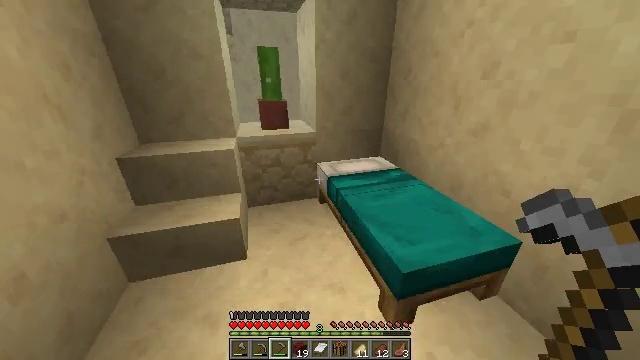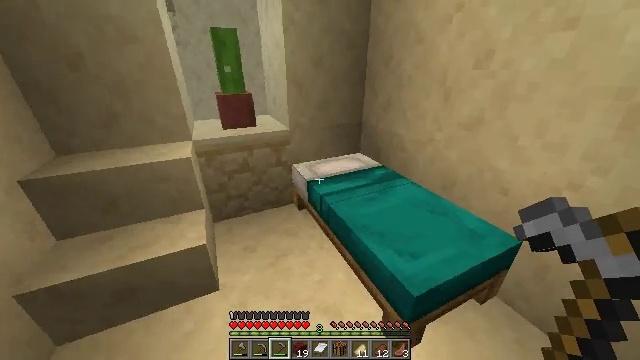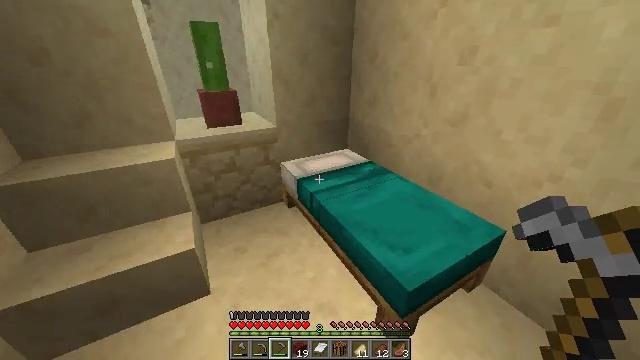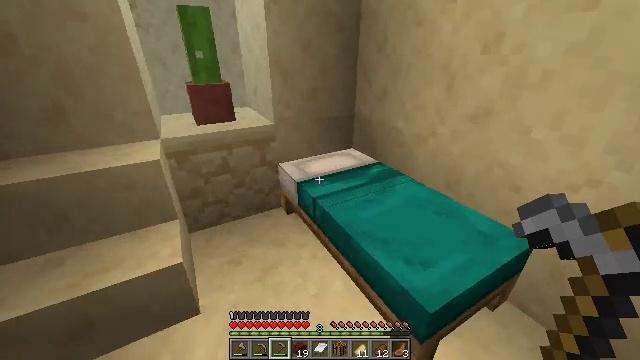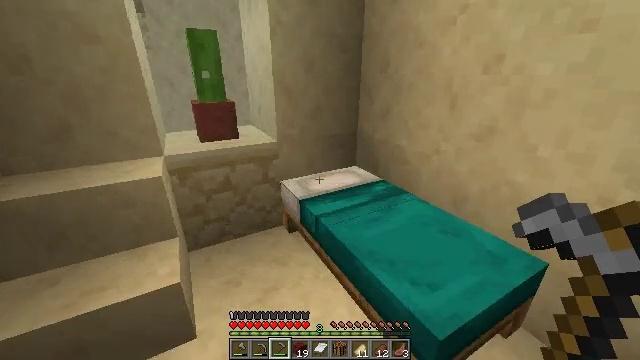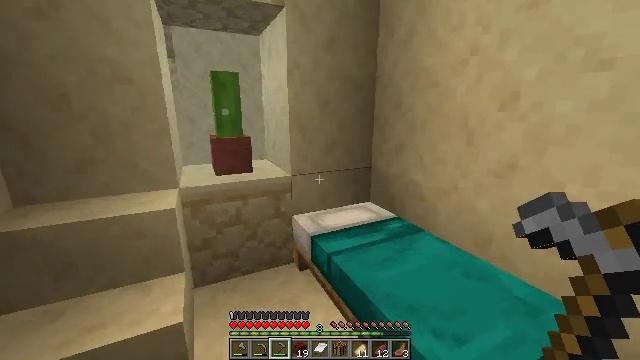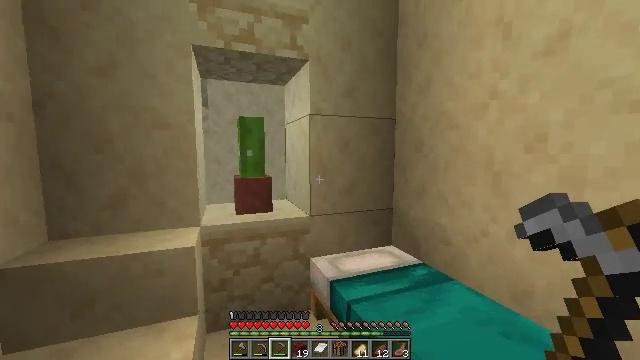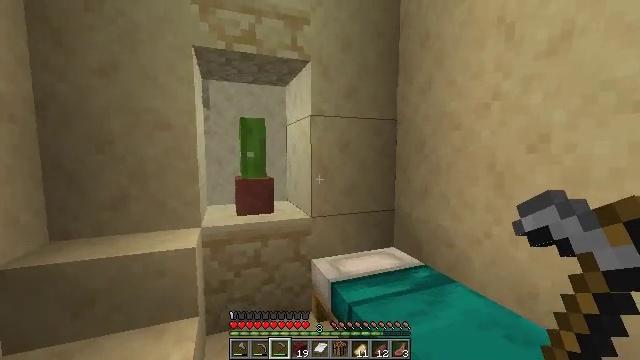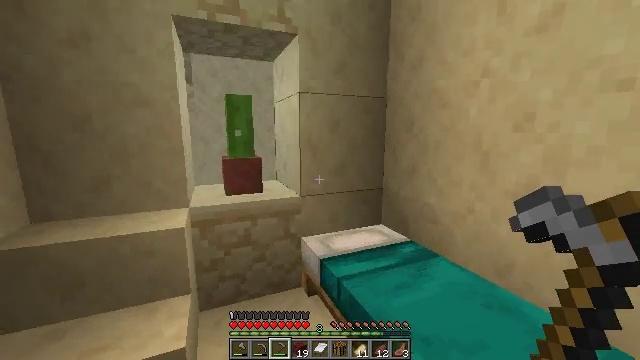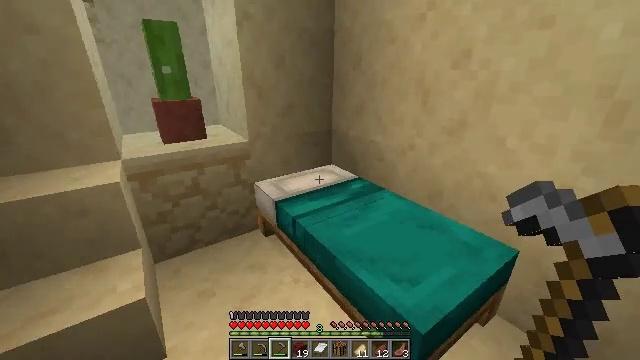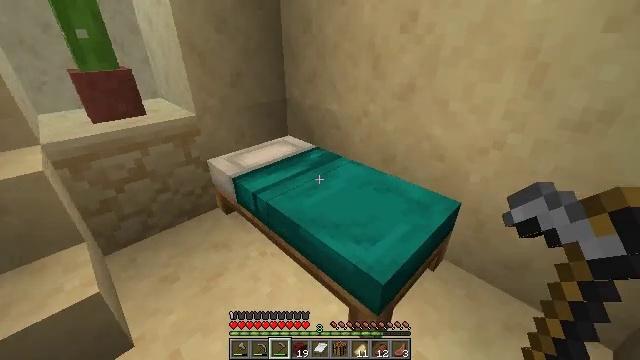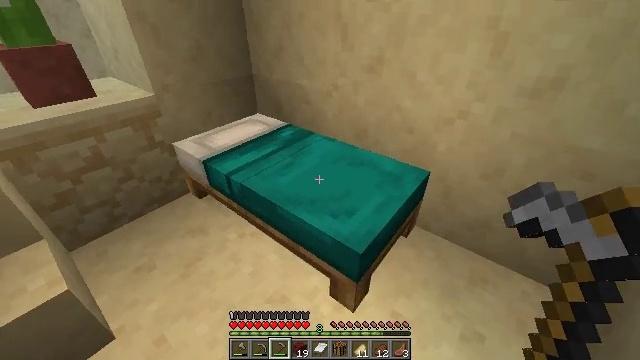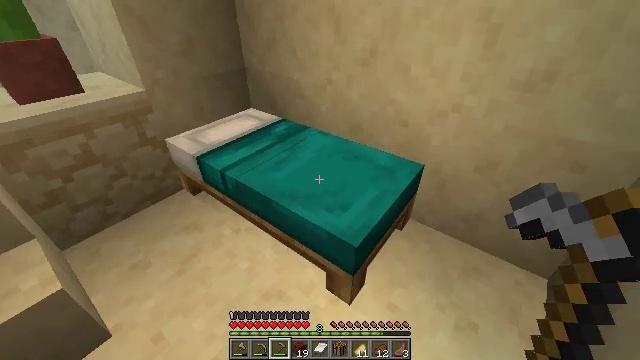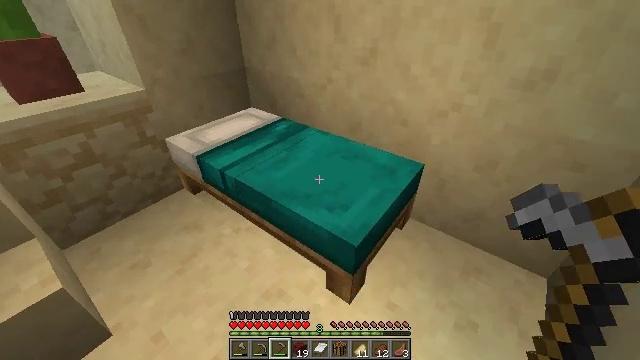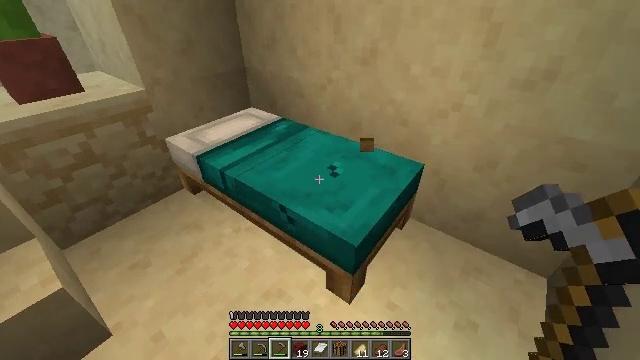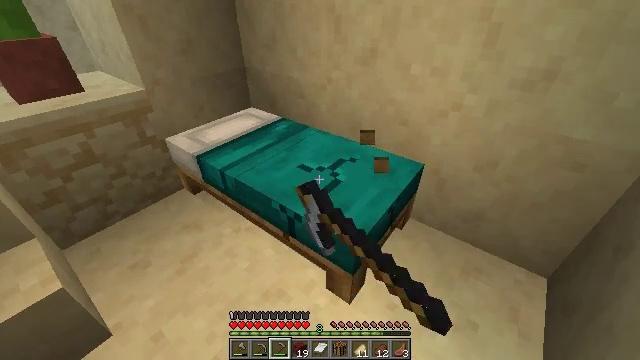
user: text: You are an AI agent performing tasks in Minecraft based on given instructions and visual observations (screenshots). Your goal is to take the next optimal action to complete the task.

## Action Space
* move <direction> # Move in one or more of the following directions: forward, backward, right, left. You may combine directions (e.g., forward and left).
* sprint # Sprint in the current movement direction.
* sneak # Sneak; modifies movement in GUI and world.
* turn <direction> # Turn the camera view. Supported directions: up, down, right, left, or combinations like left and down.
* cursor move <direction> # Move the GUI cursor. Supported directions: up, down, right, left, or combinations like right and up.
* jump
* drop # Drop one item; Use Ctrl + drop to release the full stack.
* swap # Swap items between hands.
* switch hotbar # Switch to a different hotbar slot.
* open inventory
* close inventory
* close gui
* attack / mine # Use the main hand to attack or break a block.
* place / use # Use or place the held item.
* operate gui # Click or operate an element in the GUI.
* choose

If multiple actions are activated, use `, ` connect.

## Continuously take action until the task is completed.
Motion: motion action
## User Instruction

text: Remove and gather the cyan bed.
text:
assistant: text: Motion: turn right and down
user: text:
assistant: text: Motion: turn right and down
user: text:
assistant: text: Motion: no_op
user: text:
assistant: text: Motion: turn up
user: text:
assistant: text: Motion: turn left and up
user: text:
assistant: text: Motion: turn left and up
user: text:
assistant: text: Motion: no_op
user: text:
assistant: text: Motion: turn right and down
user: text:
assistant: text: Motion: turn right and down
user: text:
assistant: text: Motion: turn right and down
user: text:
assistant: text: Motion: turn right and down
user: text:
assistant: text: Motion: turn right and down
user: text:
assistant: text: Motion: no_op
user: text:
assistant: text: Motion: attack / mine
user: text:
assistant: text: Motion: attack / mine
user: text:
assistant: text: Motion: attack / mine
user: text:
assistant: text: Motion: attack / mine
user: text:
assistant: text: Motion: attack / mine
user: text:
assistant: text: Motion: attack / mine
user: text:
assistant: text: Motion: attack / mine
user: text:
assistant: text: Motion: attack / mine
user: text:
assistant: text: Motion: attack / mine
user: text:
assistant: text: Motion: move forward, attack / mine
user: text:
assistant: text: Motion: attack / mine